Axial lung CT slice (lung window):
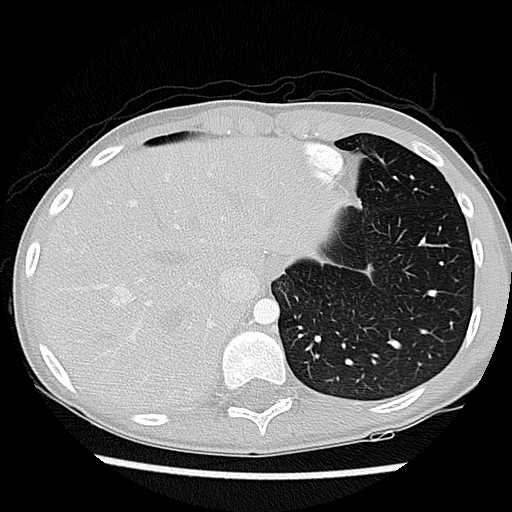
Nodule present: no